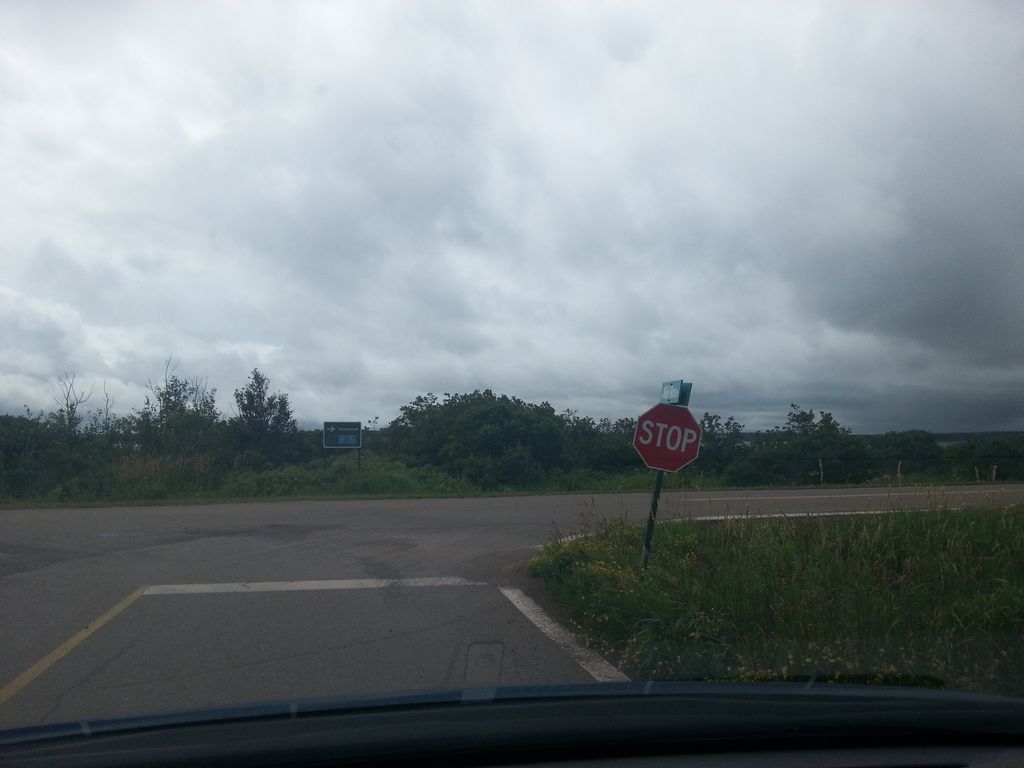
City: charlottetown